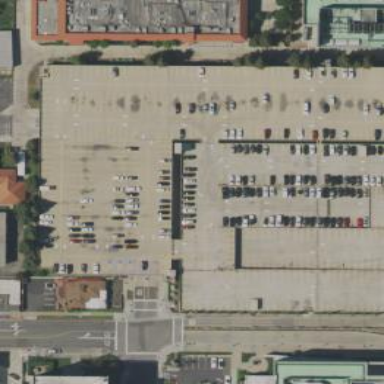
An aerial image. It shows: Multi-storey parking building with asphalt surface.